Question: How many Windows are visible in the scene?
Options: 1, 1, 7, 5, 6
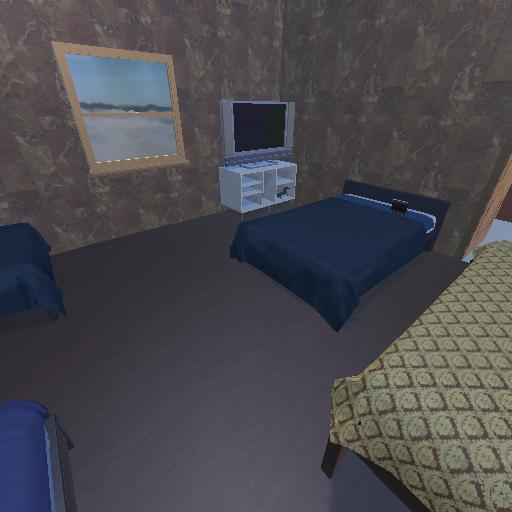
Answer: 1